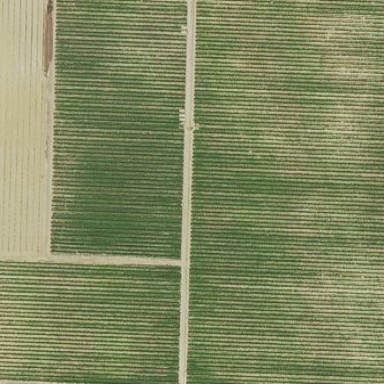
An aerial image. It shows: Vineyard.